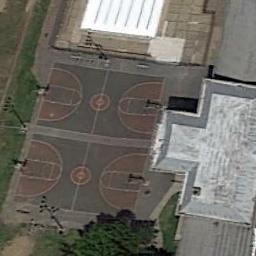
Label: basketball_court